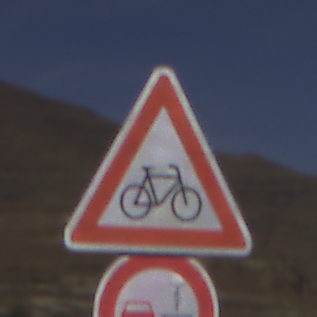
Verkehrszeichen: RadverkehrLinks
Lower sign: VerbotUeberholenEinspurigeFahrzeuge
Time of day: Midday
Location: Outdoor (Nature)
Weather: Clear
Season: NotSpecified
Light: Natural